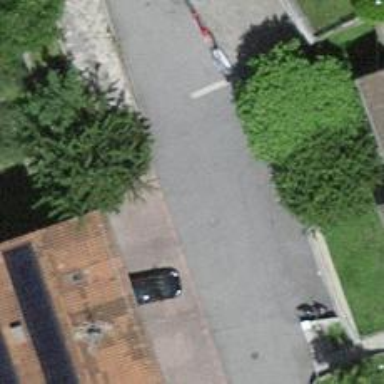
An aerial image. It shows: Living street.